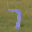
Label: 7